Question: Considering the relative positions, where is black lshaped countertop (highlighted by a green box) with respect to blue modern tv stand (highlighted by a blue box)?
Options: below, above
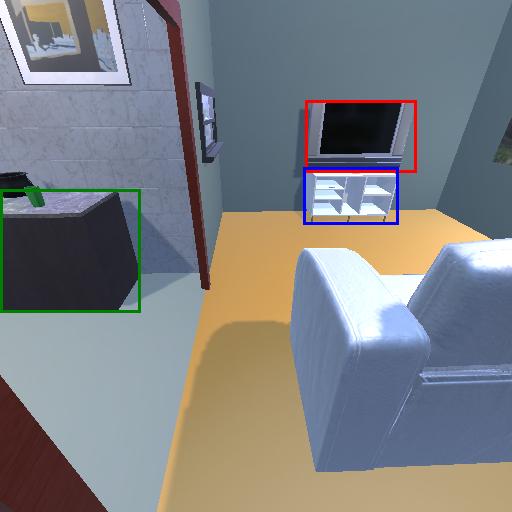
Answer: below